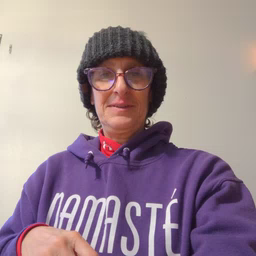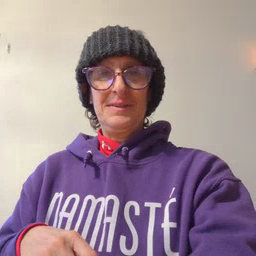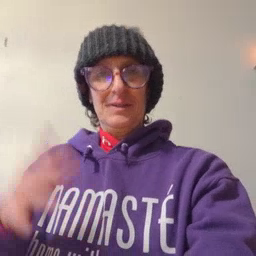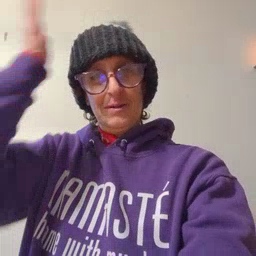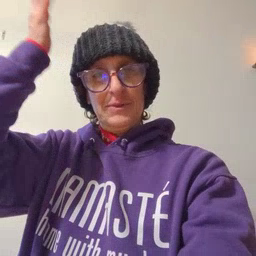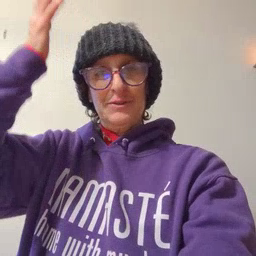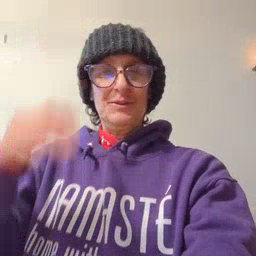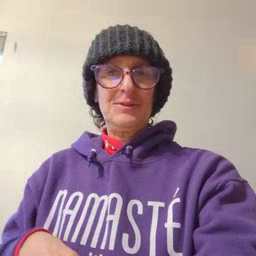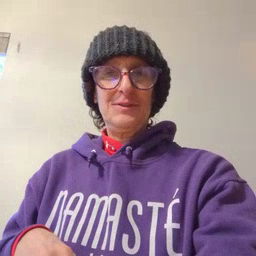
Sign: garbage